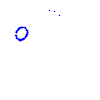
Particle: proton